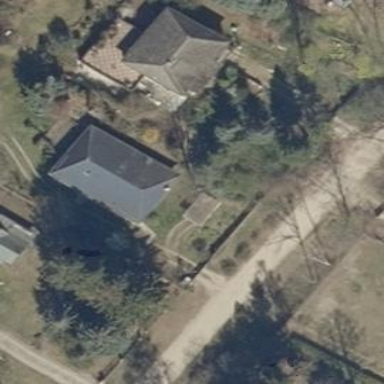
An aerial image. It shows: Simple house.